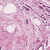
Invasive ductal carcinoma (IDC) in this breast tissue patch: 0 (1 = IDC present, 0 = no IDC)